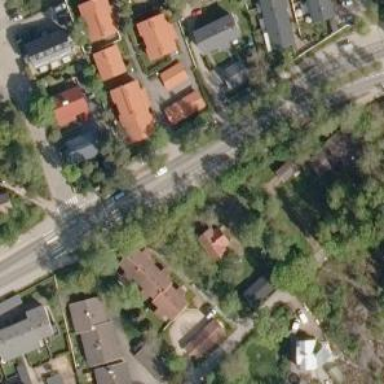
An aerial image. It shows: Asphalt cycleway.